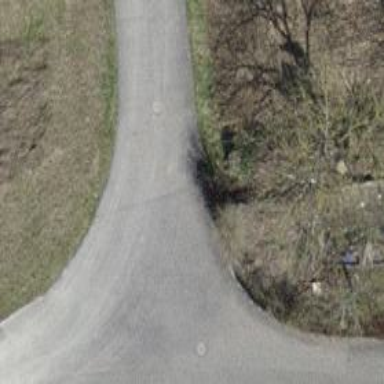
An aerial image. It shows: Service road with unpaved surface.